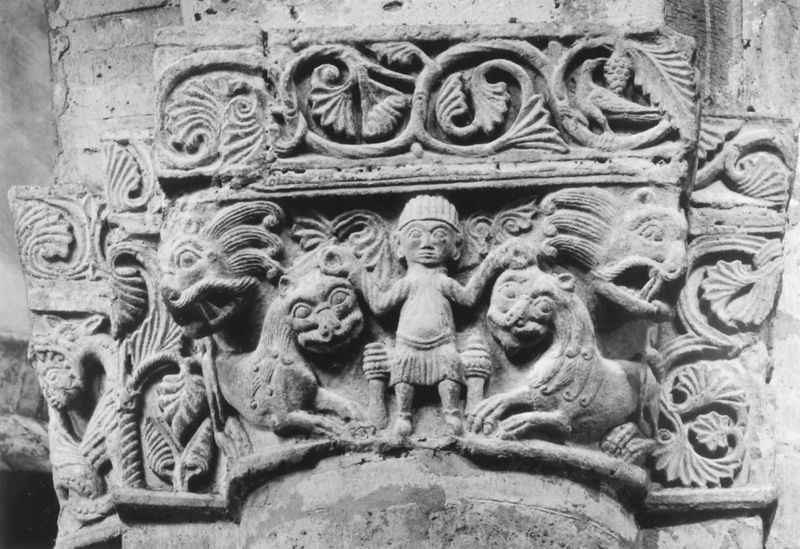
Titel: Pavia, S. Michele Maggiore
Standort: Pavia, S. Michele Maggiore (EU - I)
Schlagwörter: blätter, hand, mann, vogel, schwarz, säule, weiss, tiere, muster, ornament, gesicht, mensch, stein, figur, figuren, wein, ornamente, verzierung, bildhauerei, foto, fotografie, neger, kapitell, verziert, fries, zähne, löwen, mythologisch, fabelwesen, romanik, löwe, zwerg, weinrebe, drache, fratzen, akanthus, romanisch, stele, raubkatzen, steinhauerei, steiin, ähne